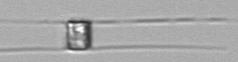
Label: Chaetoceros_similis